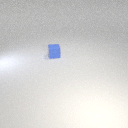
small blue rubber cube